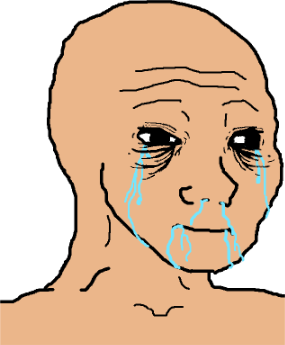
Label: 5_Wojak_with_Background